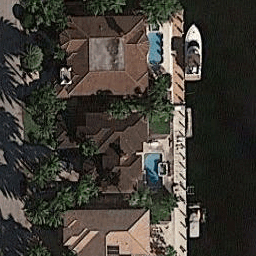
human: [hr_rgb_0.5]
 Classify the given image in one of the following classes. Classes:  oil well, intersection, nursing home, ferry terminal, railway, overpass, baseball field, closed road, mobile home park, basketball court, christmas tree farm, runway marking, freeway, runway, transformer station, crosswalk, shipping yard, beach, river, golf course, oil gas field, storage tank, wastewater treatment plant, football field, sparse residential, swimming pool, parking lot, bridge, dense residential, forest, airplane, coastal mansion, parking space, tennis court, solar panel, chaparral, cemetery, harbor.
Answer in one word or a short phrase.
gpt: coastal mansion